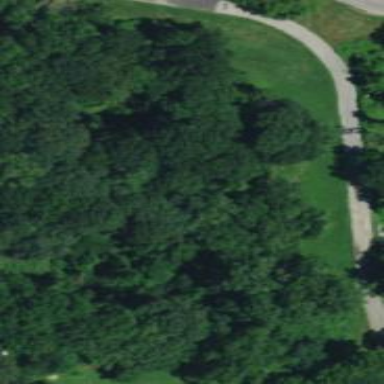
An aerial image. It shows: Disc golf basket.